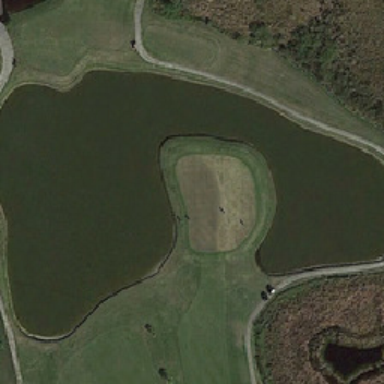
A green tree is near an irregular pond .